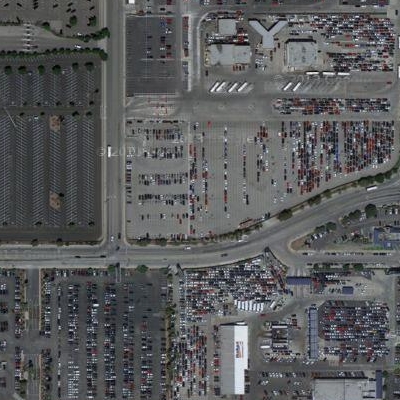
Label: Parking